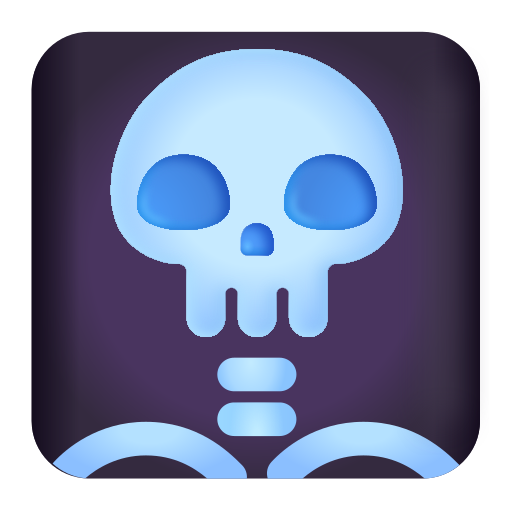
x ray color